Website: lowes
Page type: order-returns
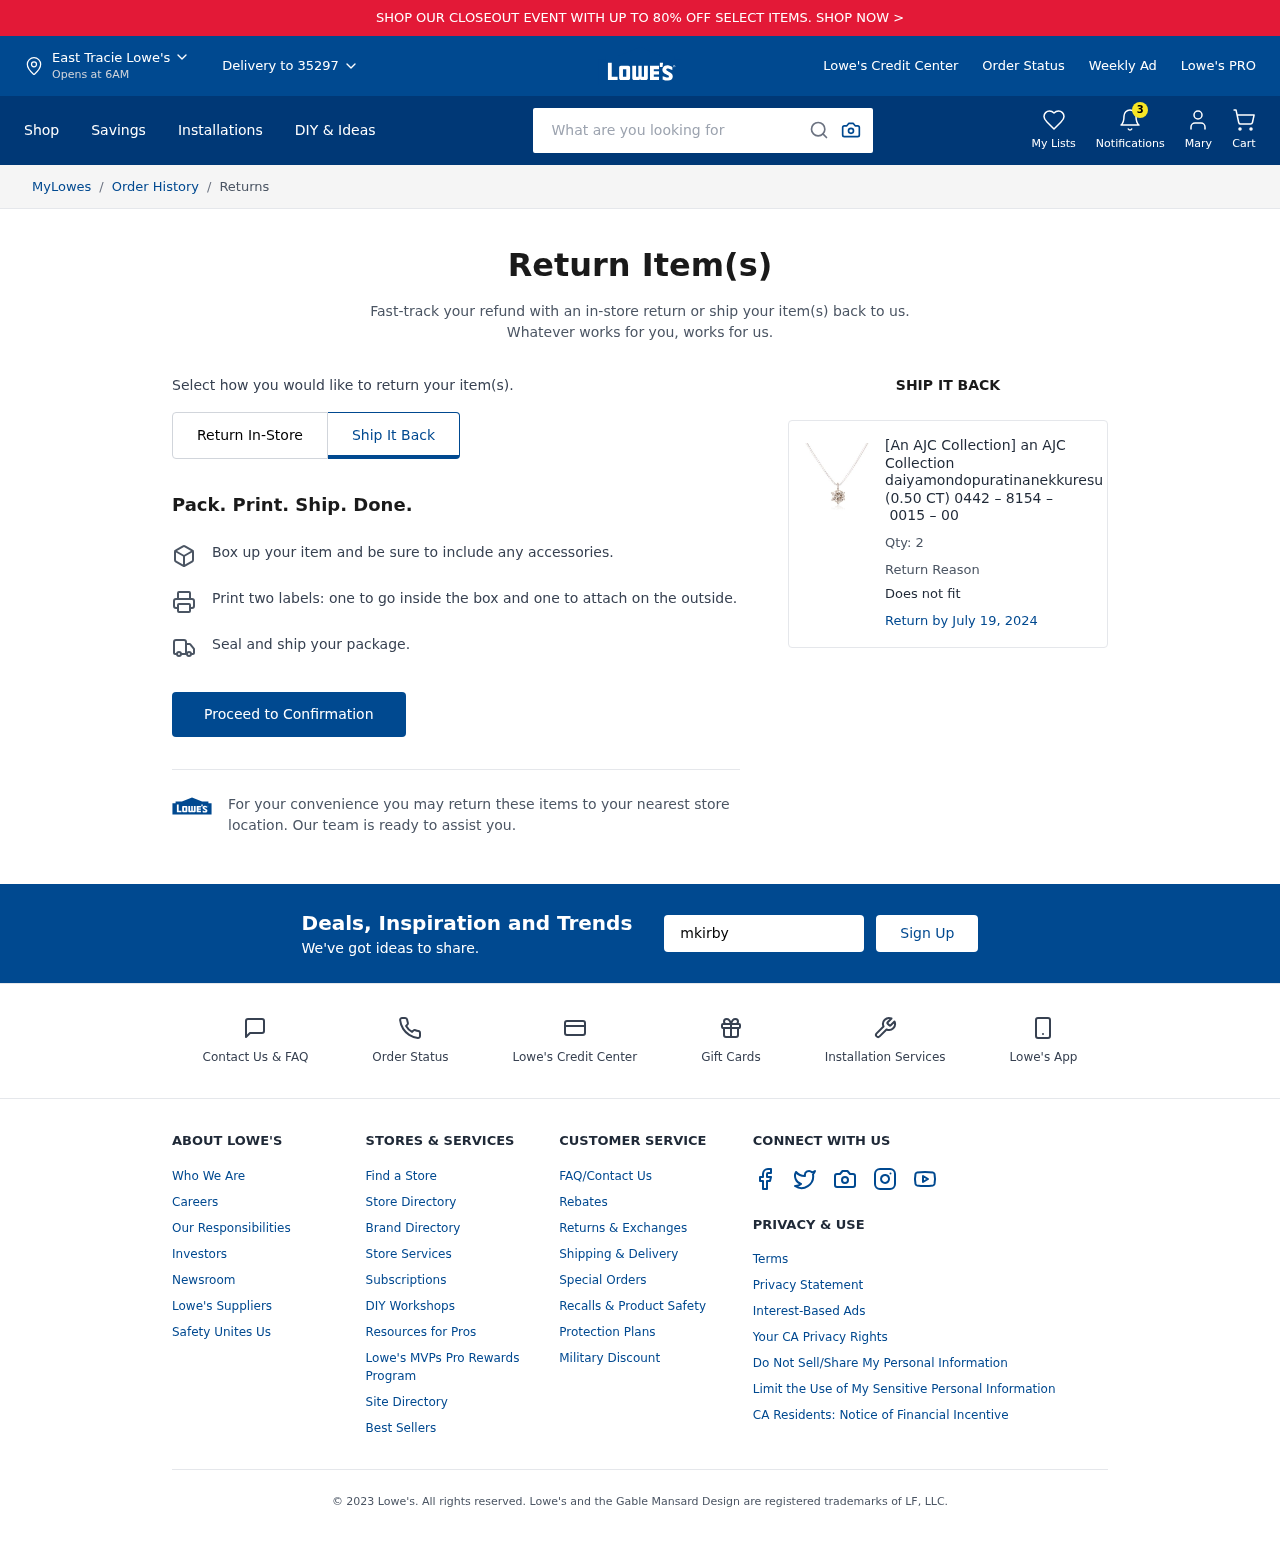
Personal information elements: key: PII_CITY
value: East Tracie
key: PII_EMAIL
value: mkirby@gmail.com
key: PII_FIRSTNAME
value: Mary
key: PII_POSTCODE
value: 35297
Product elements: key: PRODUCT1_NAME
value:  [An AJC Collection] an AJC Collection daiyamondopuratinanekkuresu (0.50 CT) 0442 – 8154 – 0015 – 00
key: PRODUCT1_QUANTITY
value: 2
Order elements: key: ORDER_RETURN_BY_DATE
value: July 19, 2024
Search elements: key: HEADER_SEARCH
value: What are you looking for
Other elements: key: NOTIFICATION_COUNT
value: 3